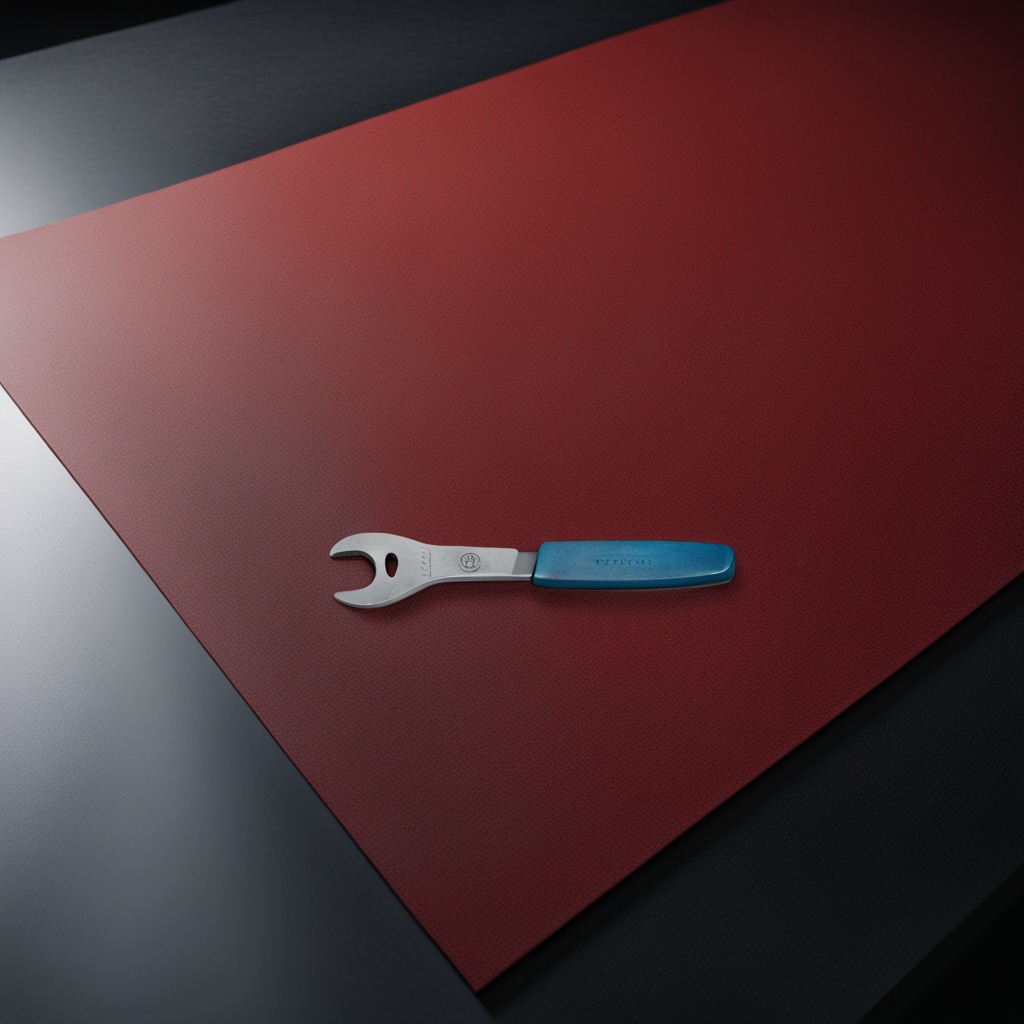
An wrench is lying on the tabletop.